Question: I've updated my theme at my main site, <URL>, but as you can see in the image below I'm having an issue with my bottom AdSense block.

The AdSense block overlays the tags if it is an article that has enough tags (or long enough ones) to use more than one line. It looks proper if the tags are all on just one line.
I've fiddled with it a bit, and this block is set outside the tags div block, so I've no idea why it's doing this. Any ideas?
The offending page example is <URL>. Code is below.
CSS code is as follows:
'''
#bottom-adsense {
width: 468px;
height: 60px;
padding-top: 2px;
padding-bottom: 0px;
margin-left: auto;
margin-right: auto; }
.post .post-meta {
font-size: 10px;
text-transform: uppercase;
float: left;
clear: both; }
.rightn small a, .post-meta a {
font-size: 10px;
font-family: Arial;
color: #737373; }
.rightn small, .post-meta {
font-size: 10px;
font-family: Arial;
color: #737373;
text-transform: uppercase; }
'''
Page code is:
'''
<div class="post-meta"><?php the_tags( __( '<span class="tag-links">Tags: ', 'wpbx' ), ", ", "</span>
" ) ?></div>
<div id="bottom-adsense">
<script type="text/javascript"><!--
google_ad_client = "MY_PUB_ID";
/* 468x60 - Post Bottom */
google_ad_slot = "<PHONE>";
google_ad_width = 468;
google_ad_height = 60;
//-->
</script>
<script type="text/javascript"
src="http://pagead2.googlesyndication.com/pagead/show_ads.js">
</script>
</div>
<div id="socialicons">
<ul>
<li><a href="http://twitter.com/home?status=Currently reading <?php the_permalink(); ?>"><img src="<?php bloginfo('stylesheet_directory'); ?>/images/twitter.png" alt="Tweet This!" />Tweet This</a></li>
<li><a href="http://www.facebook.com/sharer.php?u=<?php the_permalink();?>&t=<?php the_title(); ?>" rel="external,nofollow" target="_blank"><img src="<?php bloginfo('stylesheet_directory'); ?>/images/facebook.png" alt="Share on Facebook" />Share on Facebook</a></li>
<li><a href="http://digg.com/submit?phase=2&url=<?php the_permalink();?>&title=<?php the_title();?>"><img src="<?php bloginfo('stylesheet_directory'); ?>/images/digg.png" alt="Digg it!" />Digg This</a></li>
<li><a href="http://del.icio.us/post?v=4&noui&jump=close&url=<?php the_permalink();?>&title=<?php the_title();?>"><img src="<?php bloginfo('stylesheet_directory'); ?>/images/delicious.png" alt="Add to Delicious!" />Save to delicious</a></li>
<li><a href="http://www.stumbleupon.com/submit?url=<?php the_permalink(); ?>"><img src="<?php bloginfo('stylesheet_directory'); ?>/images/stumble.png" alt="Stumble it" />Stumble it</a></li>
<li><a href="<?php bloginfo('rss2_url'); ?>"><img src="<?php bloginfo('stylesheet_directory'); ?>/images/feed.png" alt="Subscribe by RSS" />RSS Feed</a></li>
</ul>
</div>
'''
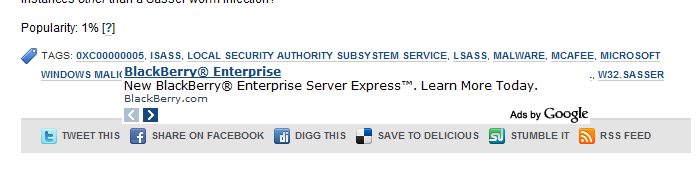
Answer: You'll need to remove the 'height' property from the '.tag-links' ruleset, and add 'clear: both' to the '#bottom-adsense' div.